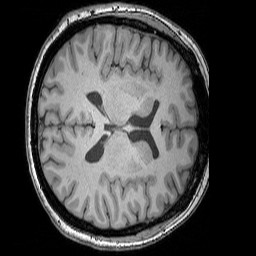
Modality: T1w
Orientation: axial
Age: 48
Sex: female
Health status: ill
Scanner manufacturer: siemens
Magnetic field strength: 3 T
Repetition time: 1.75 s
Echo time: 0.00418 s